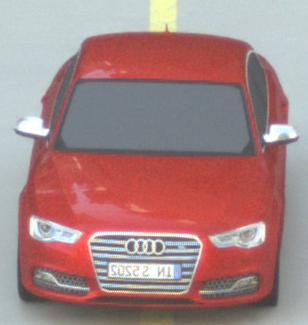
Make: Audi
Model: S5
Detailed model: F5
Model produced from: 2016
Model produced until: 2019
Doors: 2
Color: red
Road condition: dry road
Daytime: morning or afternoon
Contrast: low contrast